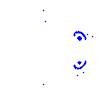
Particle: kaon